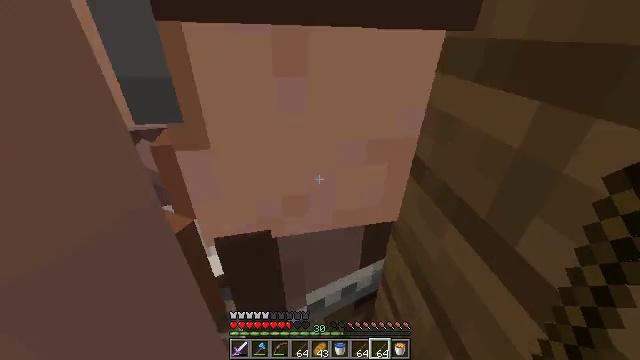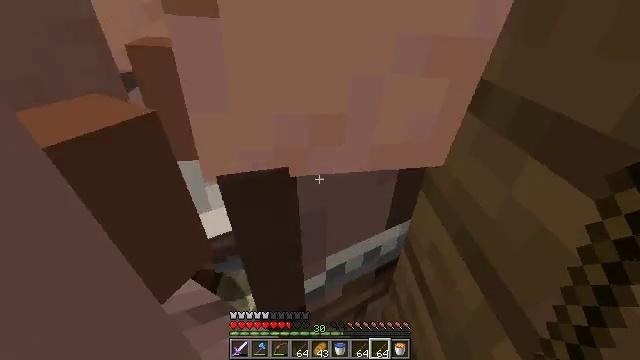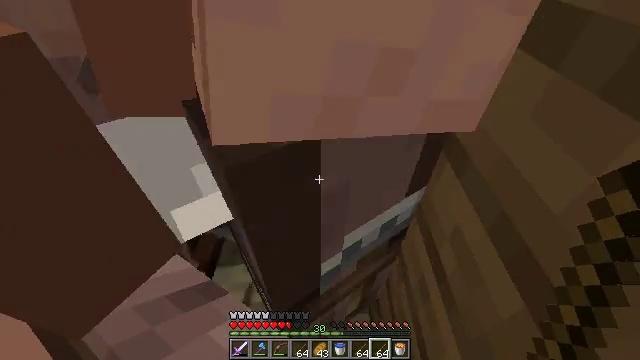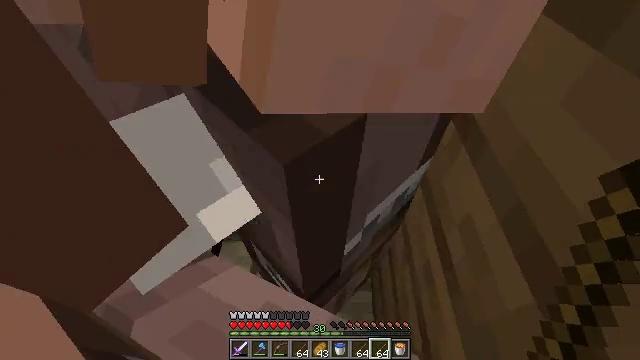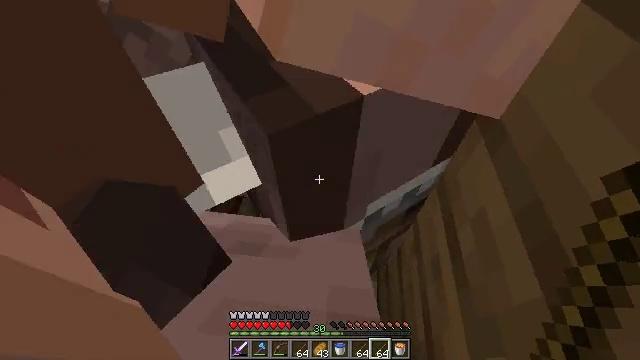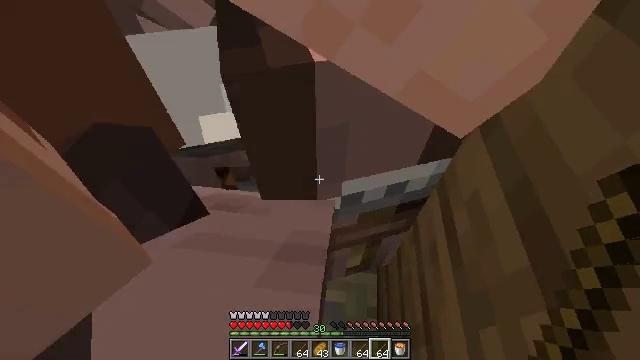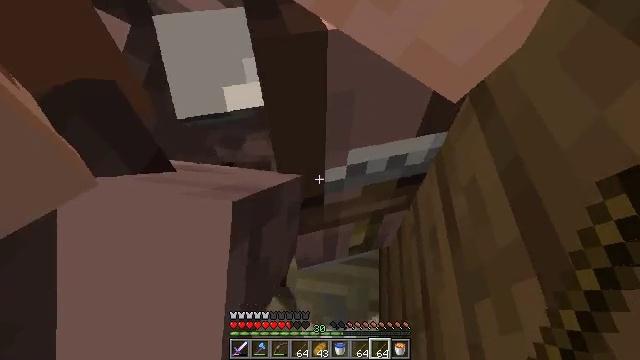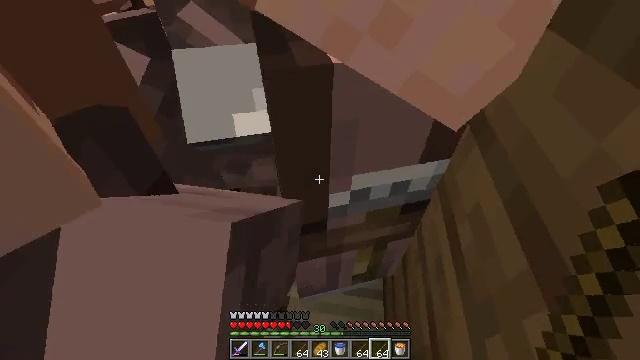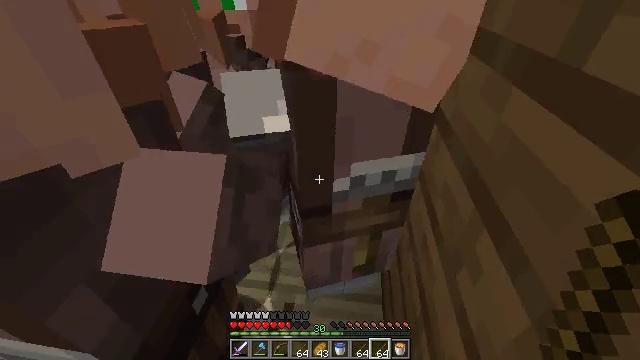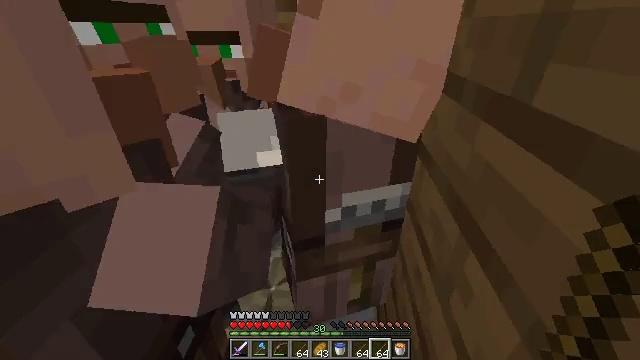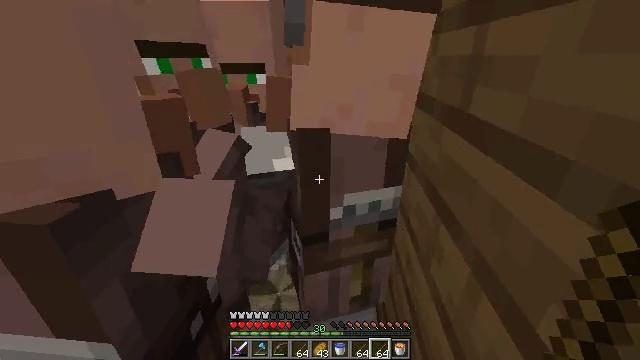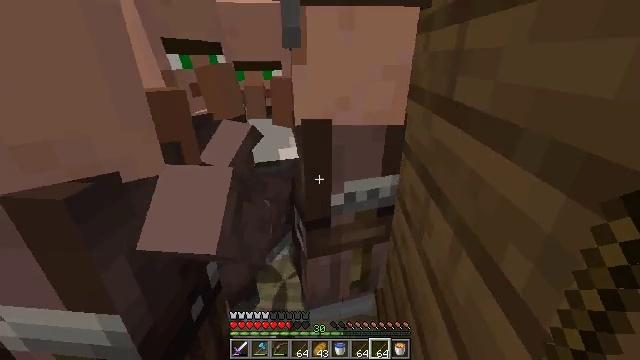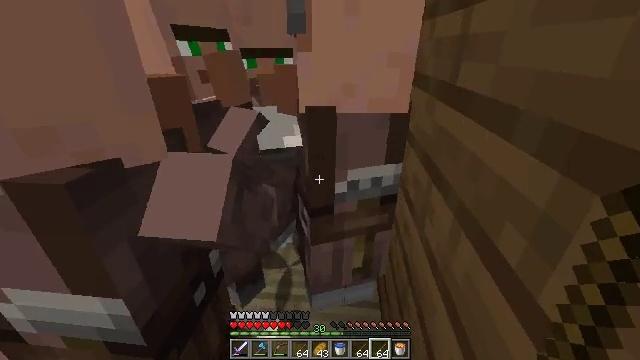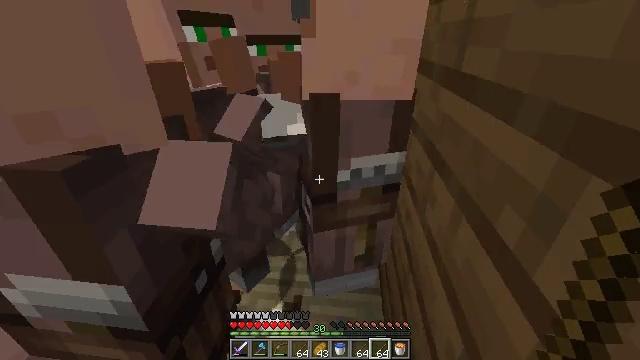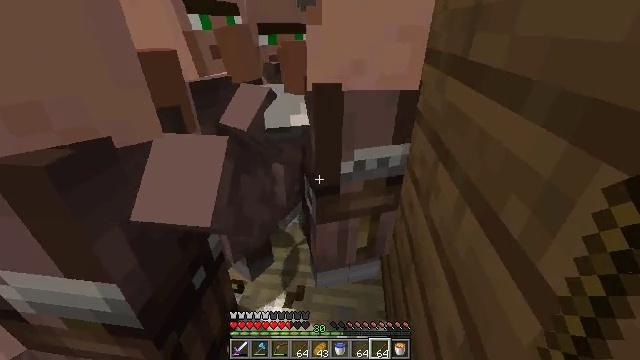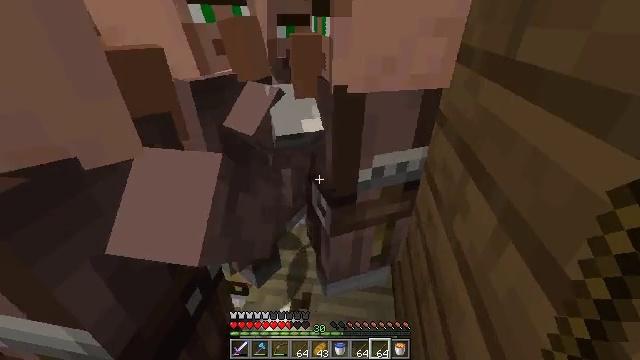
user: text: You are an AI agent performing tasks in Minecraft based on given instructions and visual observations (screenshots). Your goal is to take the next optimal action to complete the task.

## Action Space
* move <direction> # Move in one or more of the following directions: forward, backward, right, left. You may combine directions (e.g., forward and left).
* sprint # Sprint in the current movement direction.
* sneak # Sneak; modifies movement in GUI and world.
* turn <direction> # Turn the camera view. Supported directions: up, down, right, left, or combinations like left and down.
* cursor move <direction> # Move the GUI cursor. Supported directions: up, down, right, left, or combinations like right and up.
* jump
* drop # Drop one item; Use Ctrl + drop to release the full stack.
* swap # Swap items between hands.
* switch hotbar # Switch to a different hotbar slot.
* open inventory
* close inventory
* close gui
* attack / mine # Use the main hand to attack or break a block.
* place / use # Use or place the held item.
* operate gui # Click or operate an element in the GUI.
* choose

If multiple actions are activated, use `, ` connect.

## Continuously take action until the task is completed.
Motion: motion action
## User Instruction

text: Craft a diamond axe.
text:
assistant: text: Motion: turn left and down
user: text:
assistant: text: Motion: turn left and down
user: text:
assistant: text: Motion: turn left and down
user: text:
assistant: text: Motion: turn left and down
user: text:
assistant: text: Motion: no_op
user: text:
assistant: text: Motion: no_op
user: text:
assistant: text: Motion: move back, turn left and up
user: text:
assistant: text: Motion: move back, turn right and up
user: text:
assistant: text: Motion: move back, turn right and up
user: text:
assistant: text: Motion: turn up
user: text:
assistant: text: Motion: no_op
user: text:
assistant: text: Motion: turn down
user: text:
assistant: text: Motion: turn down
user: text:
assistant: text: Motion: move forward, turn down
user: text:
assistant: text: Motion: move forward, turn left and down
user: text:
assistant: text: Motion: move forward, turn left
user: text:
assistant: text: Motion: turn left and up
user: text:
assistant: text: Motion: turn up
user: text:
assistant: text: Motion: turn left and up
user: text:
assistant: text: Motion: turn left and up
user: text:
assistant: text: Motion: move back, turn left
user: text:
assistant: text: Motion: move back, turn left and up
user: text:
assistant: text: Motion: turn left and up
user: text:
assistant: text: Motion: turn left and up
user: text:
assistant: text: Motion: no_op
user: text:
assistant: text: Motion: no_op
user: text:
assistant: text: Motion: turn right and down
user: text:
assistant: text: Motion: turn right and down
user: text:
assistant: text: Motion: turn right and down
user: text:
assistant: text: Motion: move forward, turn right and down